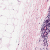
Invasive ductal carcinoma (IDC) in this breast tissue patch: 0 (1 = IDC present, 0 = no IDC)